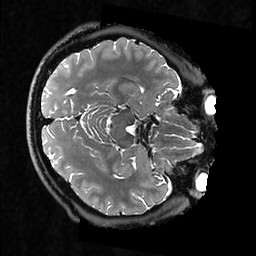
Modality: T2w
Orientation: axial
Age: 24
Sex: male
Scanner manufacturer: ge
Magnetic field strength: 3 T
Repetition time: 3.202 s
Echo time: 0.06656 s